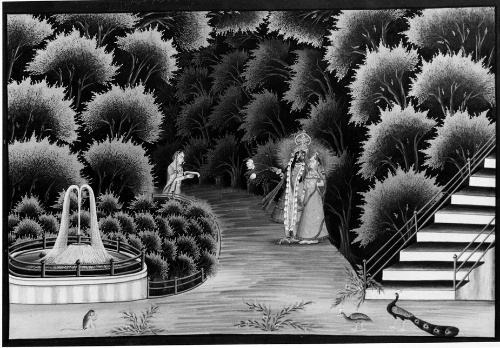
Date: 20th century
Object type: Painting
Classification: Paintings
Medium: Ink, opaque watercolor, and gilt on paper
Culture: India (Mewar, Jaipur)
Dimensions: 10 1/2 x 15 5/8 in. (26.7 x 39.7 cm)
Department: Asian Art
Credit line: Bequest of Cora Timken Burnett, 1956
Accession year: 1957
Repository: Metropolitan Museum of Art, New York, NY
Tags: Fountains|Peacocks|Krishna|Radha|Women